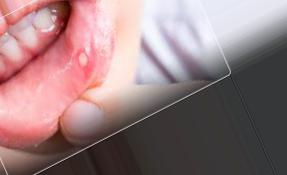
Condition: Mouth Ulcer